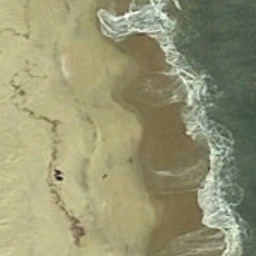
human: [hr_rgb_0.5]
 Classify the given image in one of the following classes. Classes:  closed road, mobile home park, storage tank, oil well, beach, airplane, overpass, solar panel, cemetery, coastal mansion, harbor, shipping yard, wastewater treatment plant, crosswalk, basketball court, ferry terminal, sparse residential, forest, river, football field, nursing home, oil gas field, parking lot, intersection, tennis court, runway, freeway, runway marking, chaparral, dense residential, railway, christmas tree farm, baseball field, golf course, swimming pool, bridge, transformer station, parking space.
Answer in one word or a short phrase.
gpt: beach